Field crop: tomato
Growth stage: 1
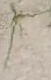
Species: cyperus